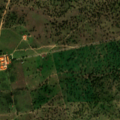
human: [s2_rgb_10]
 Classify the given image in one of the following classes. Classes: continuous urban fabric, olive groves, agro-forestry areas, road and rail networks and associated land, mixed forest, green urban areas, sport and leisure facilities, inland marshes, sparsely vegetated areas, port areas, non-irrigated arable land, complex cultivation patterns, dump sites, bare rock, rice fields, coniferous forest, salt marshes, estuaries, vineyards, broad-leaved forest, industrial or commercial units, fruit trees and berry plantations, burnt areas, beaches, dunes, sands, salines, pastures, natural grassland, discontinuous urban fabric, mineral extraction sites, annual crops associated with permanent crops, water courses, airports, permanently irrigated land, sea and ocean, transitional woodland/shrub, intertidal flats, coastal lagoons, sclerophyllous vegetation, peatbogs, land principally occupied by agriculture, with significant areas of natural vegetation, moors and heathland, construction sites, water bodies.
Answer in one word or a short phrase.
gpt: complex cultivation patterns, agro-forestry areas